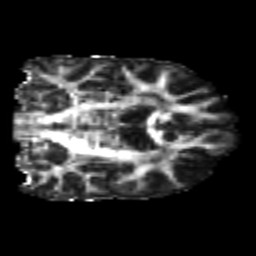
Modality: FA
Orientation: coronal
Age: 21
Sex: male
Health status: healthy
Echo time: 0.074 s